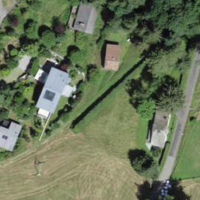
EUNIS habitat code: 55
Species observed at this site:
Fagus sylvatica
Bistorta officinalis